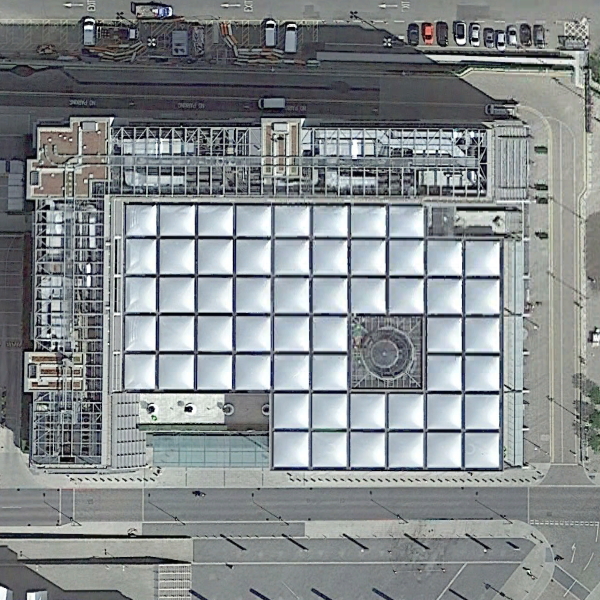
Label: Center